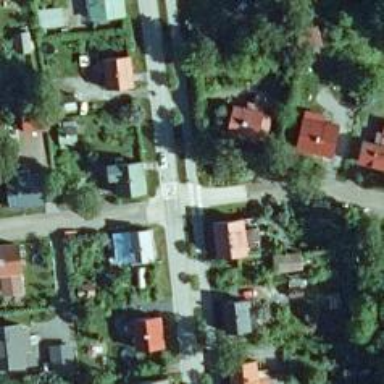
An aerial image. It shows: Asphalt footway with uncontrolled crossing.